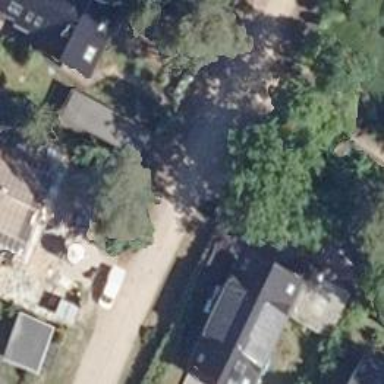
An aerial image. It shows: Gravel road in residential area.